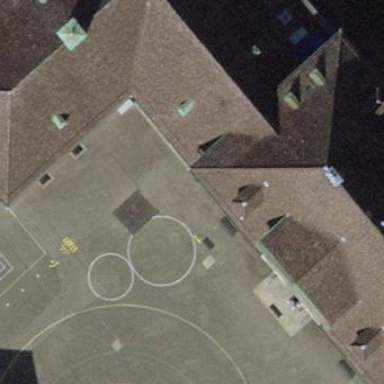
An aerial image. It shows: School building.